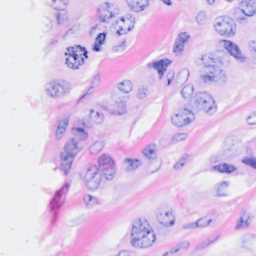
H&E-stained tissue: Breast